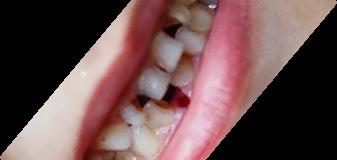
Condition: hypodontia